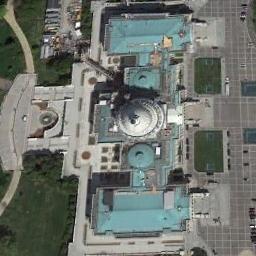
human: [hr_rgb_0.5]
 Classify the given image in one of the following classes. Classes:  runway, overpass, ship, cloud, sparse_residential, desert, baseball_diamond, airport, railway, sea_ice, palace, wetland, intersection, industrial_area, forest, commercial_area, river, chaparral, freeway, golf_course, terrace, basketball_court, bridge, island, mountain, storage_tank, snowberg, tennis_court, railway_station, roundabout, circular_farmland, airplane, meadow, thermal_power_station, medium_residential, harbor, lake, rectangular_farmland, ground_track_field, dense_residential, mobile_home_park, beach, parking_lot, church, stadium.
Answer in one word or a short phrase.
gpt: church